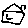
Label: house